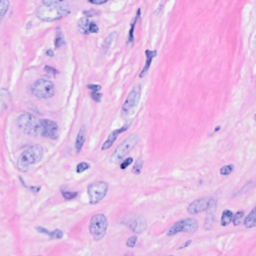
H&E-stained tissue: Breast